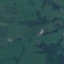
Land use / land cover: Pasture